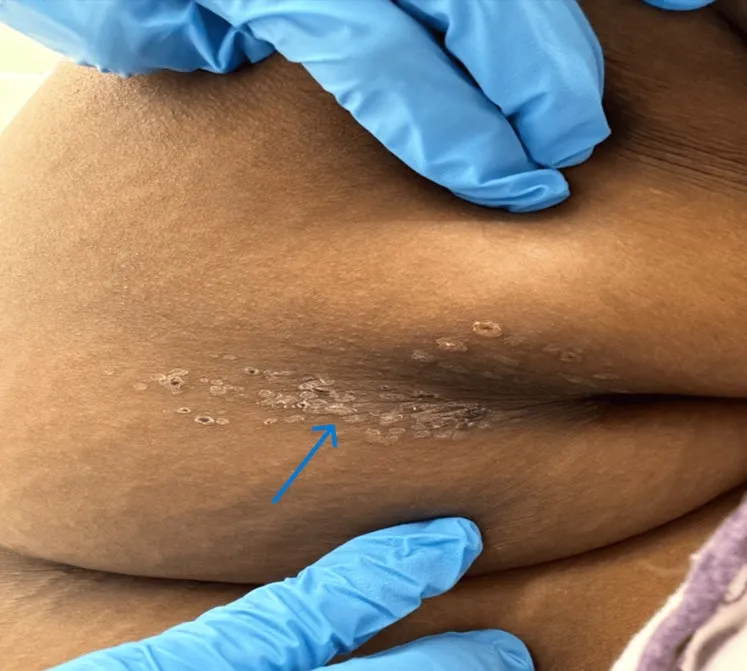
Vesicular lesions (crusted) on the patient's back.
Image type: medical_photograph (other_medical_photograph)